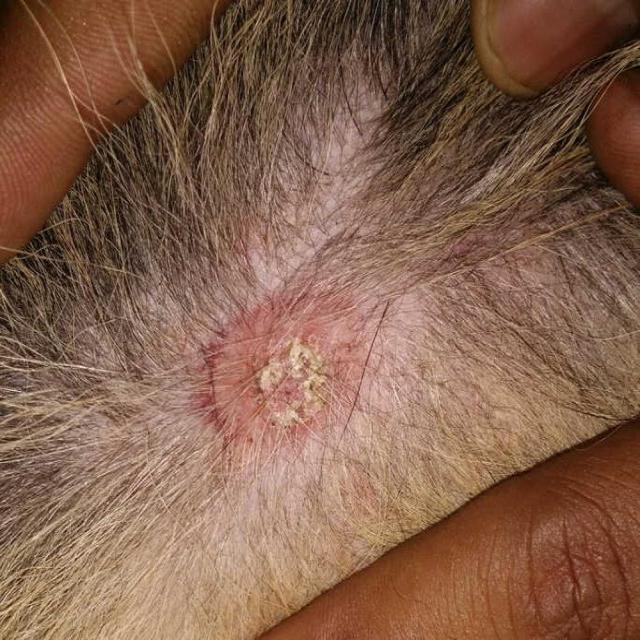
Canine ringworm (Dermatophytosis) — fungal infection caused by Microsporum or Trichophyton. Presents with circular alopecia, scaling, crusting, and broken hairs.